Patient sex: F
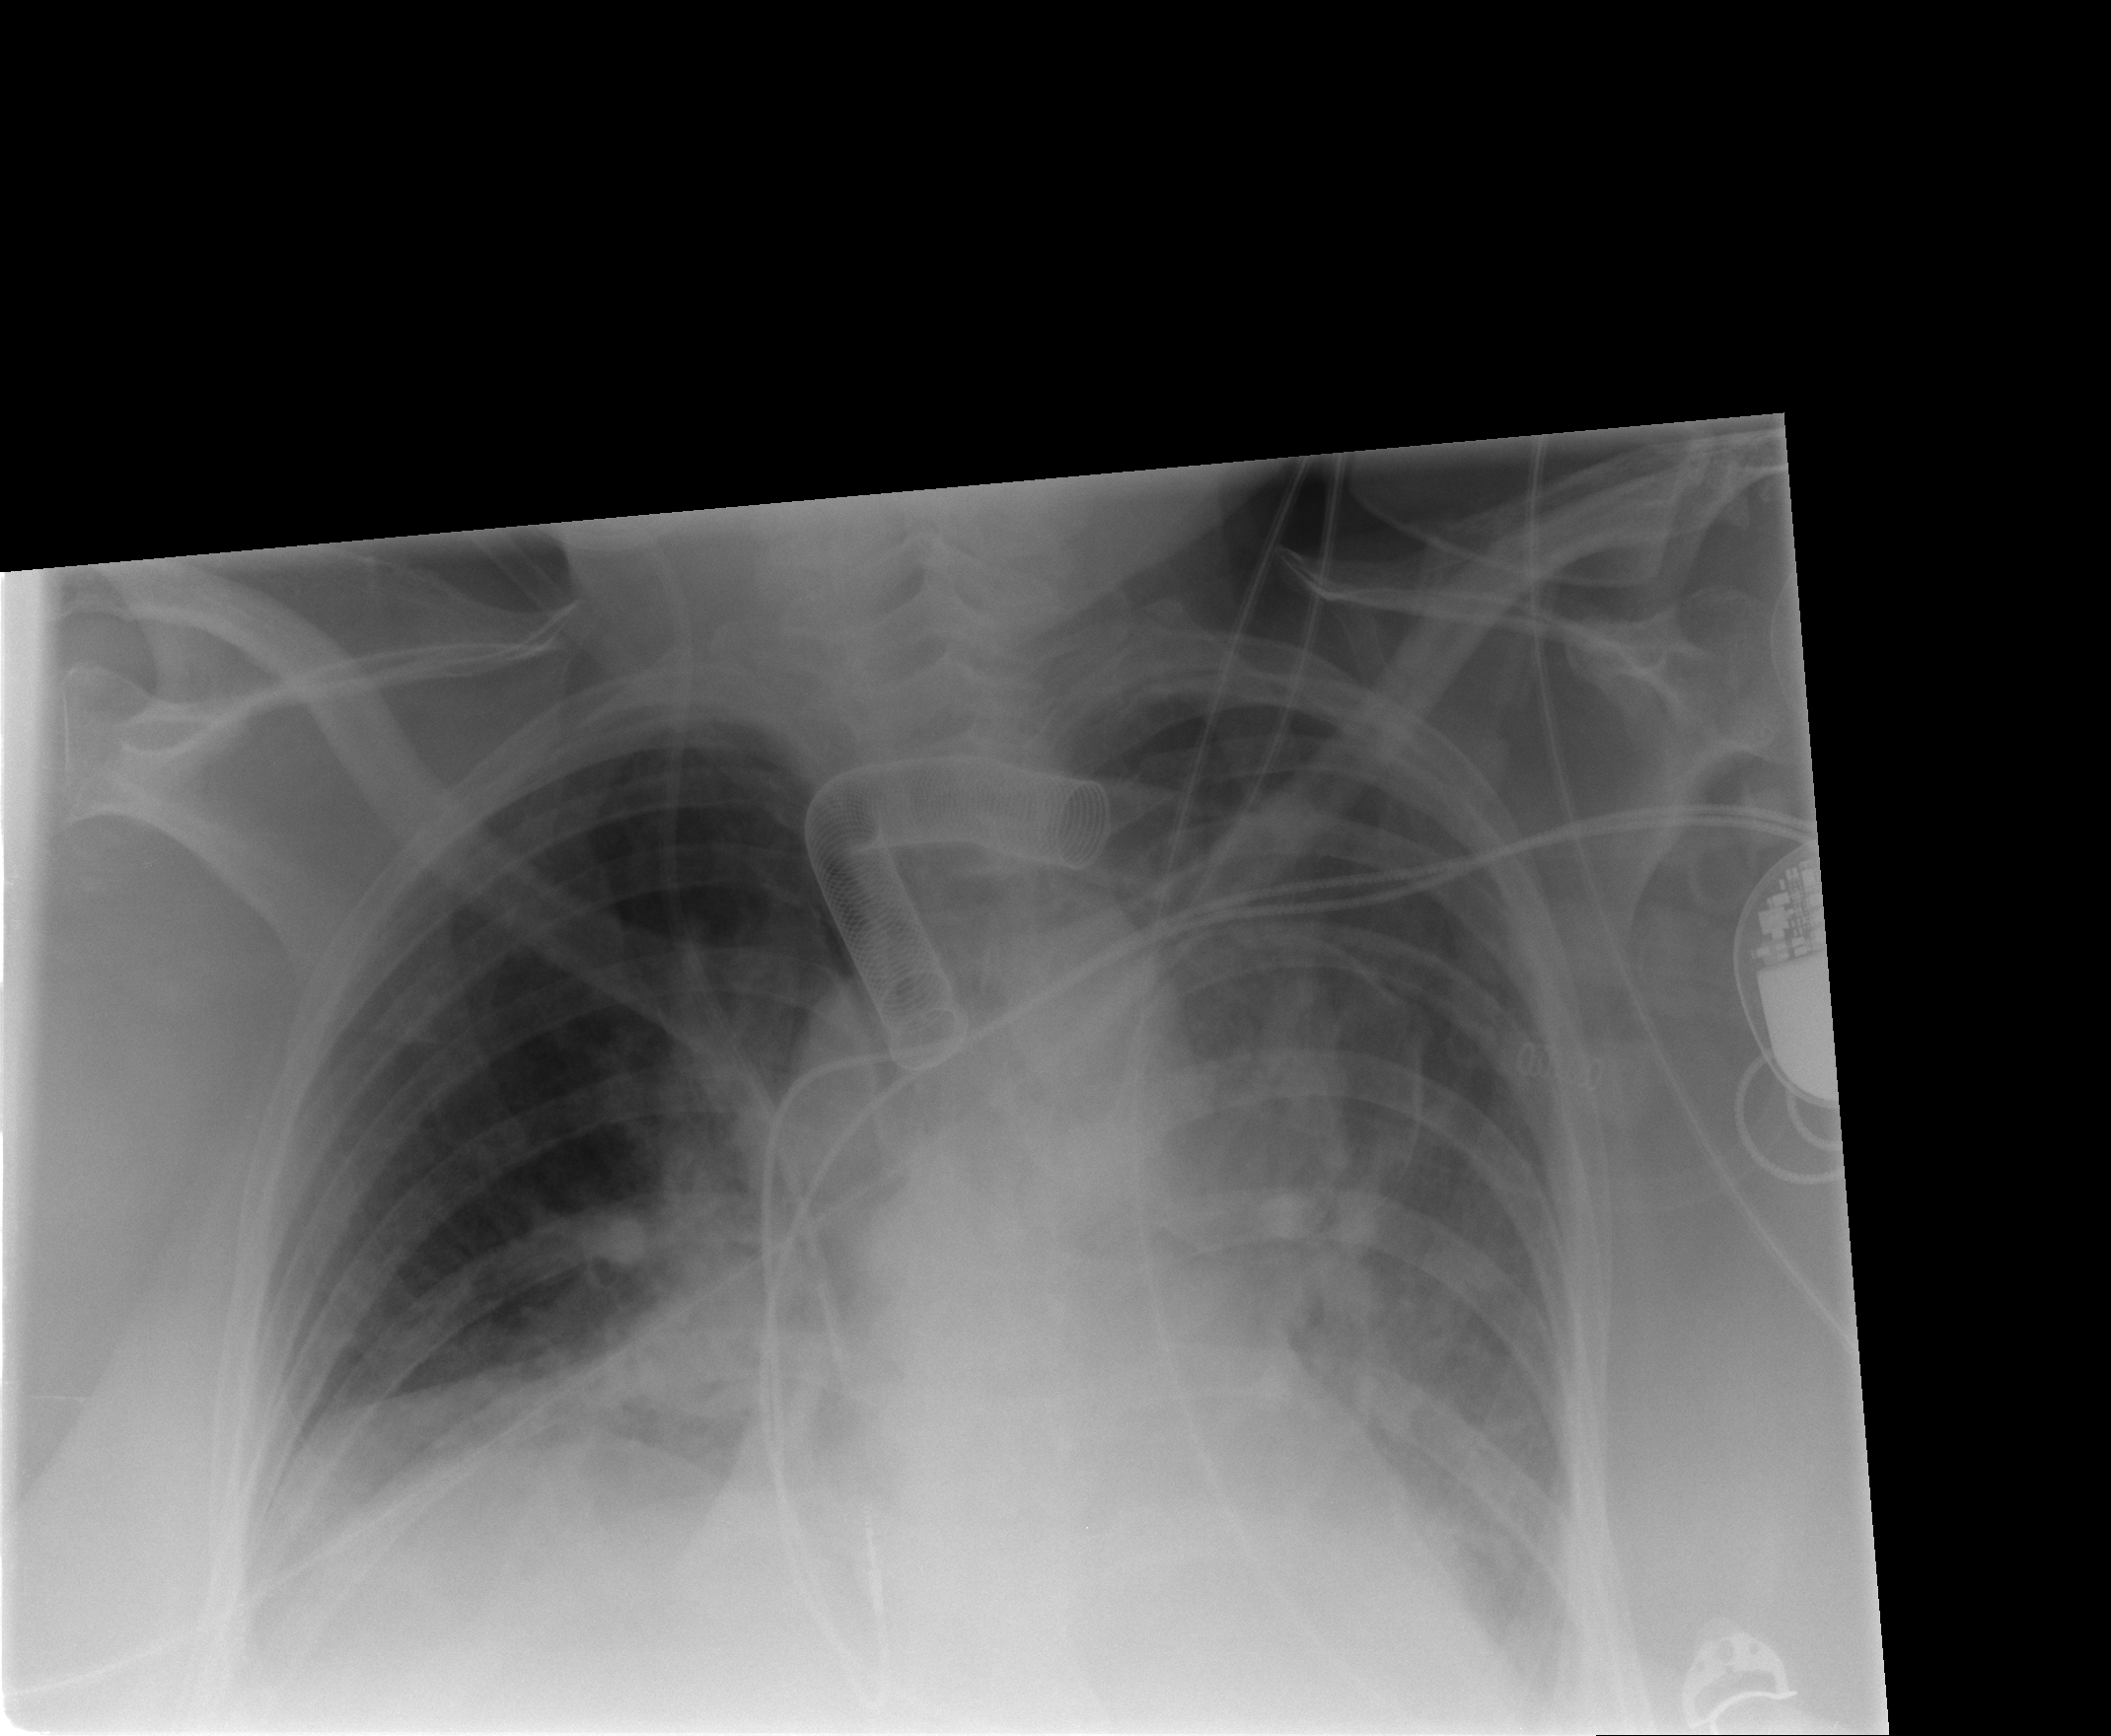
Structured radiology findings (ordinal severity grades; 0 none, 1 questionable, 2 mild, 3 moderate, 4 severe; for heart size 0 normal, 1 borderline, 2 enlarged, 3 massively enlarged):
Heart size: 1
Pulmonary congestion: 0
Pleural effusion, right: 2
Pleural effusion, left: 3
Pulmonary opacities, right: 1
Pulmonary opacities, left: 1
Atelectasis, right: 2
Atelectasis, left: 3